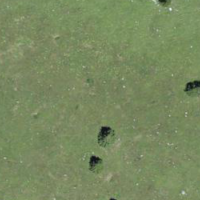
EUNIS habitat code: 23
Species observed at this site:
Gentiana verna